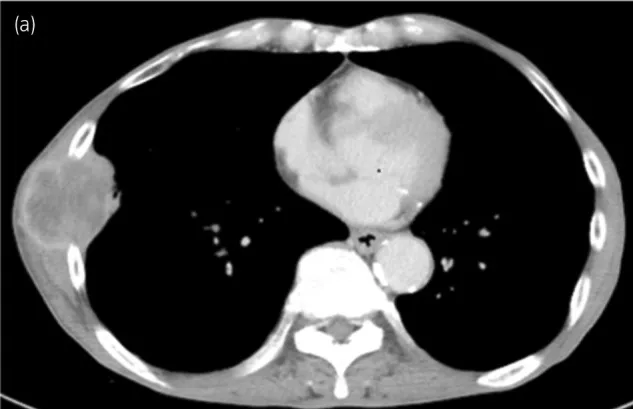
CT image on admission. (a) A 4 x 4 cm mass is visible on the right thoracic wall.
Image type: radiology (ct)